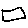
Label: square